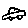
Label: car